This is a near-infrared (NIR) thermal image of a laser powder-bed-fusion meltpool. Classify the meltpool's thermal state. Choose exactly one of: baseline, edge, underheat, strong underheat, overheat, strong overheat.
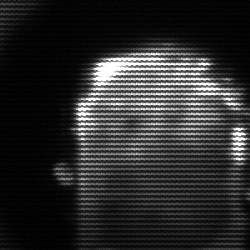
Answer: baseline